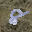
Label: 8